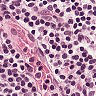
Metastatic tissue present: no